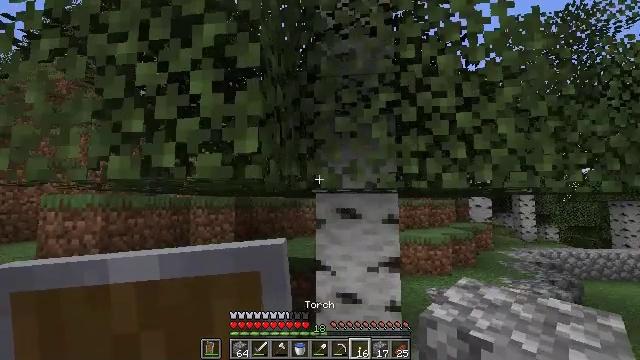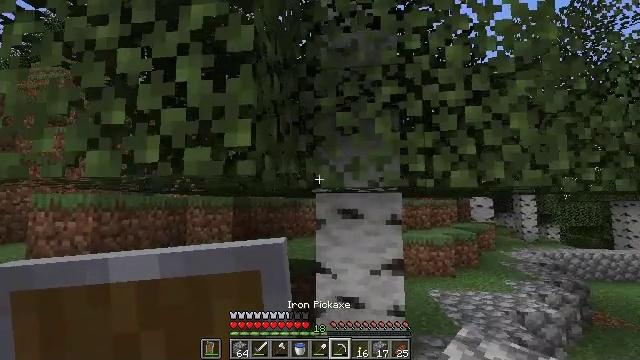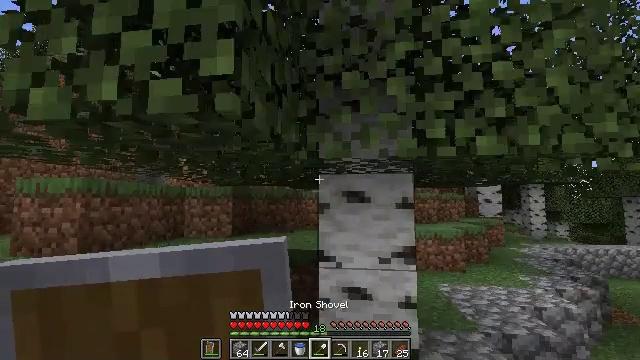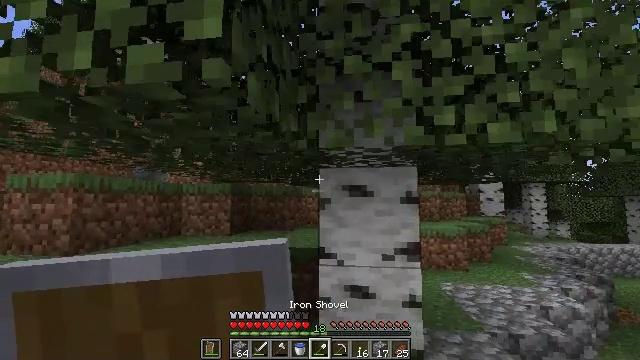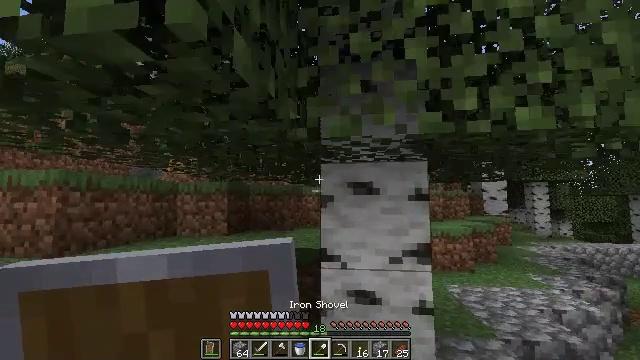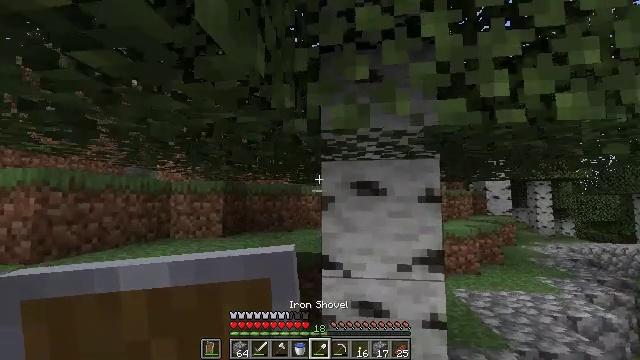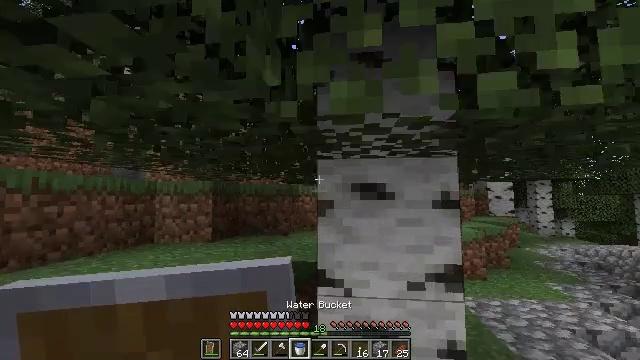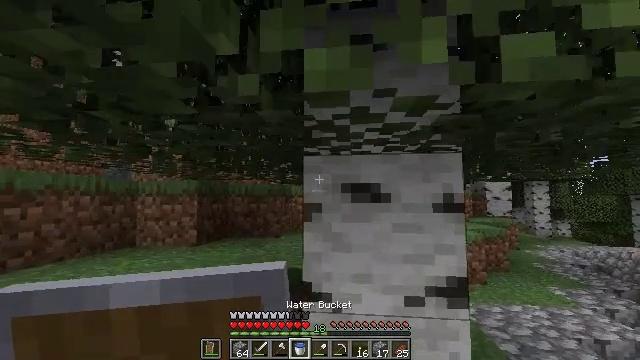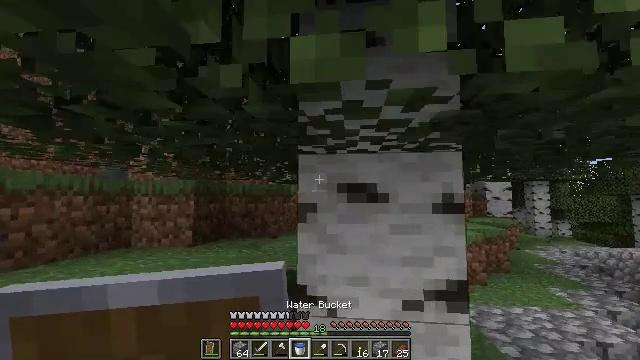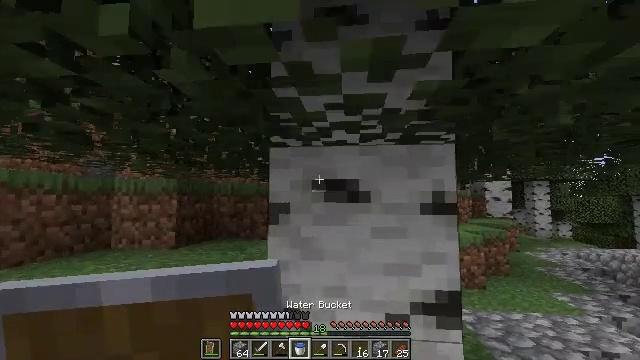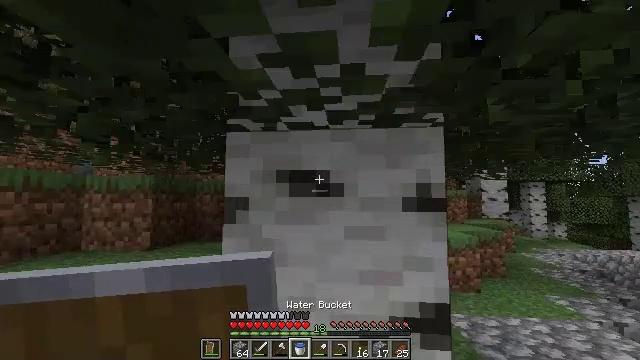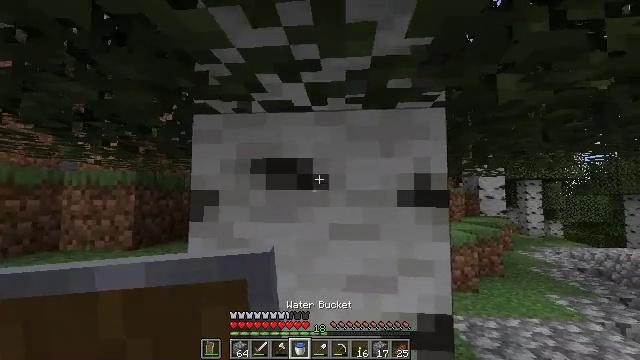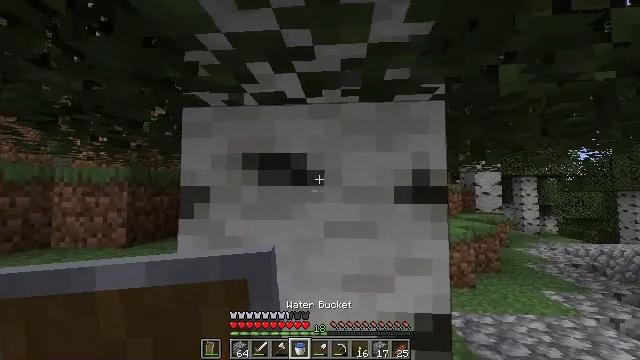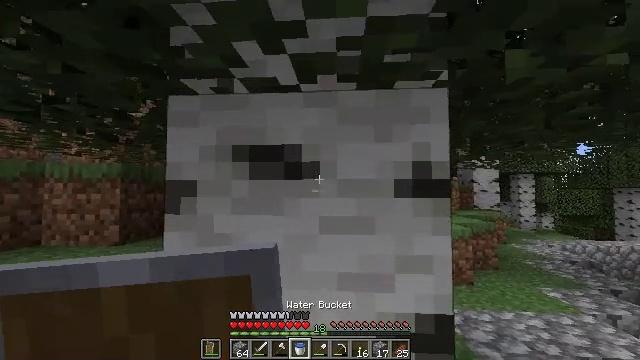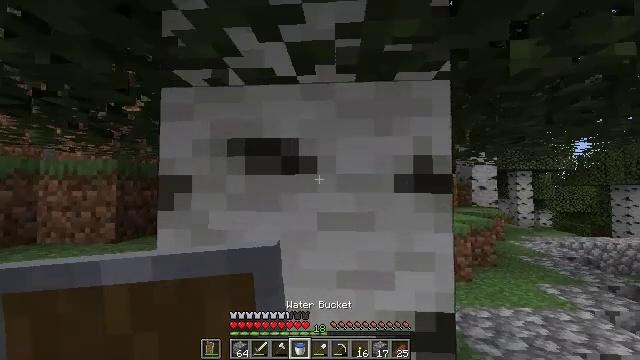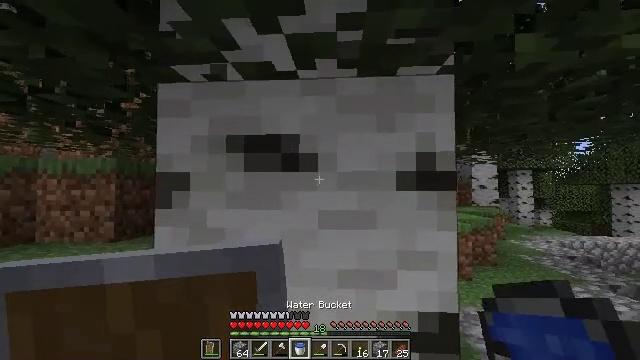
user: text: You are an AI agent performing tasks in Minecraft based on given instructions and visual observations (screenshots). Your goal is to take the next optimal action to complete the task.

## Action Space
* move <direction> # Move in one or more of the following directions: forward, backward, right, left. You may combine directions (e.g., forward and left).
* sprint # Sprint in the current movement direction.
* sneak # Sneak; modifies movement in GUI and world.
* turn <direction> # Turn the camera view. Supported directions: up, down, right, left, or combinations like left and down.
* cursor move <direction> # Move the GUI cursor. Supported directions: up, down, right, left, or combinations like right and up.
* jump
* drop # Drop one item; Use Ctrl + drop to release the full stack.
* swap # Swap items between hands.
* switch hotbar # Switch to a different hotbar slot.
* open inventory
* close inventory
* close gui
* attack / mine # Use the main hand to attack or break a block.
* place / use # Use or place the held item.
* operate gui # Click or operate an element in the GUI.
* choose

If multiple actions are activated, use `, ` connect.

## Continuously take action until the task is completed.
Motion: motion action
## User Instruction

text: Use your axe to get birch logs.
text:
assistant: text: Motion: move forward
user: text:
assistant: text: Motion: move forward
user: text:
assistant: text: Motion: move forward
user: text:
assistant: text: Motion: move forward
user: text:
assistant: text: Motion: move forward
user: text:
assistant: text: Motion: move forward
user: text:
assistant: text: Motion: move forward and move right
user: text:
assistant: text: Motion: move forward and move right
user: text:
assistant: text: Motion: move forward and move right
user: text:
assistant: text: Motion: move forward
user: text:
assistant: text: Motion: no_op
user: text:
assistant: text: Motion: no_op
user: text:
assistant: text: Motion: no_op
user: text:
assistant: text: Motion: no_op
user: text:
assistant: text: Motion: no_op
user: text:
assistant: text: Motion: no_op
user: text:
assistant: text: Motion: no_op
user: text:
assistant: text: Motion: no_op
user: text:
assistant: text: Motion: no_op
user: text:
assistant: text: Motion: no_op
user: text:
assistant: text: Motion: no_op
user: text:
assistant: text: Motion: turn down, attack / mine
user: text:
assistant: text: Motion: attack / mine
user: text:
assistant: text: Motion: attack / mine
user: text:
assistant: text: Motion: attack / mine
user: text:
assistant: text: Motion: attack / mine
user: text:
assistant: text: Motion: attack / mine
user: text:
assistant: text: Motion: attack / mine
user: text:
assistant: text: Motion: attack / mine
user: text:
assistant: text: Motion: attack / mine